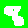
Digit: 8